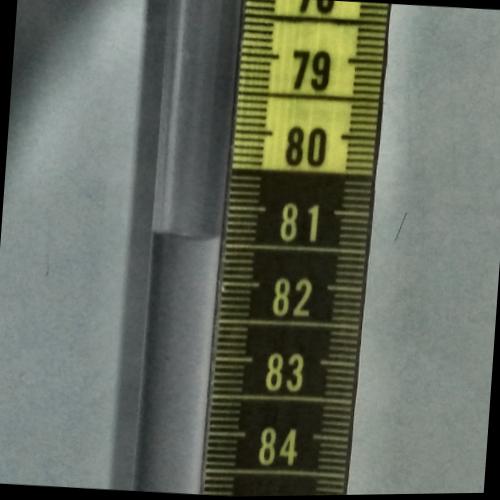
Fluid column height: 81.4 cm